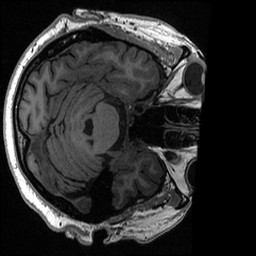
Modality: T1w
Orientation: axial
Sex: male
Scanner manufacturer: ge
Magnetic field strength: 3 T
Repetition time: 0.0064 s
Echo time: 0.00281 s